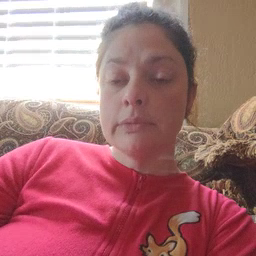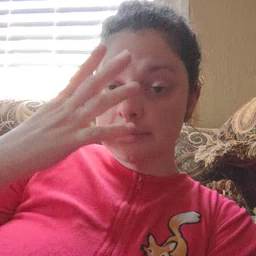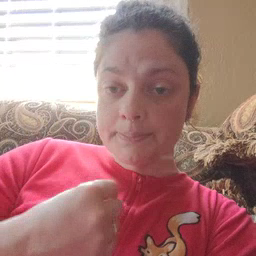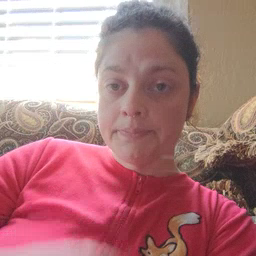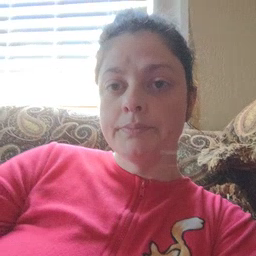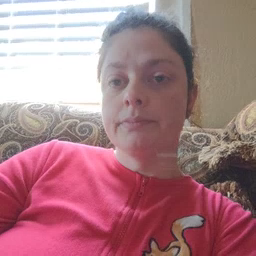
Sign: sleep